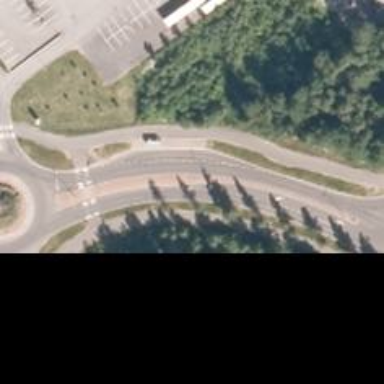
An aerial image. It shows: Tertiary road with separate asphalt surfaces for sidewalks and cycleway.